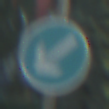
Verkehrszeichen: VorgeschriebeneVorbeifahrtLinks
Umgebung: Outdoor, Suburban
Tageszeit: SunriseSunset
Wetter: PartlyCloudy
Licht: Natural
Jahreszeit: NotSpecified
Kontrast: MediumContrast